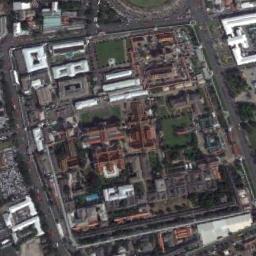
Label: palace